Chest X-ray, AP view. Patient: 49 years old, sex M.
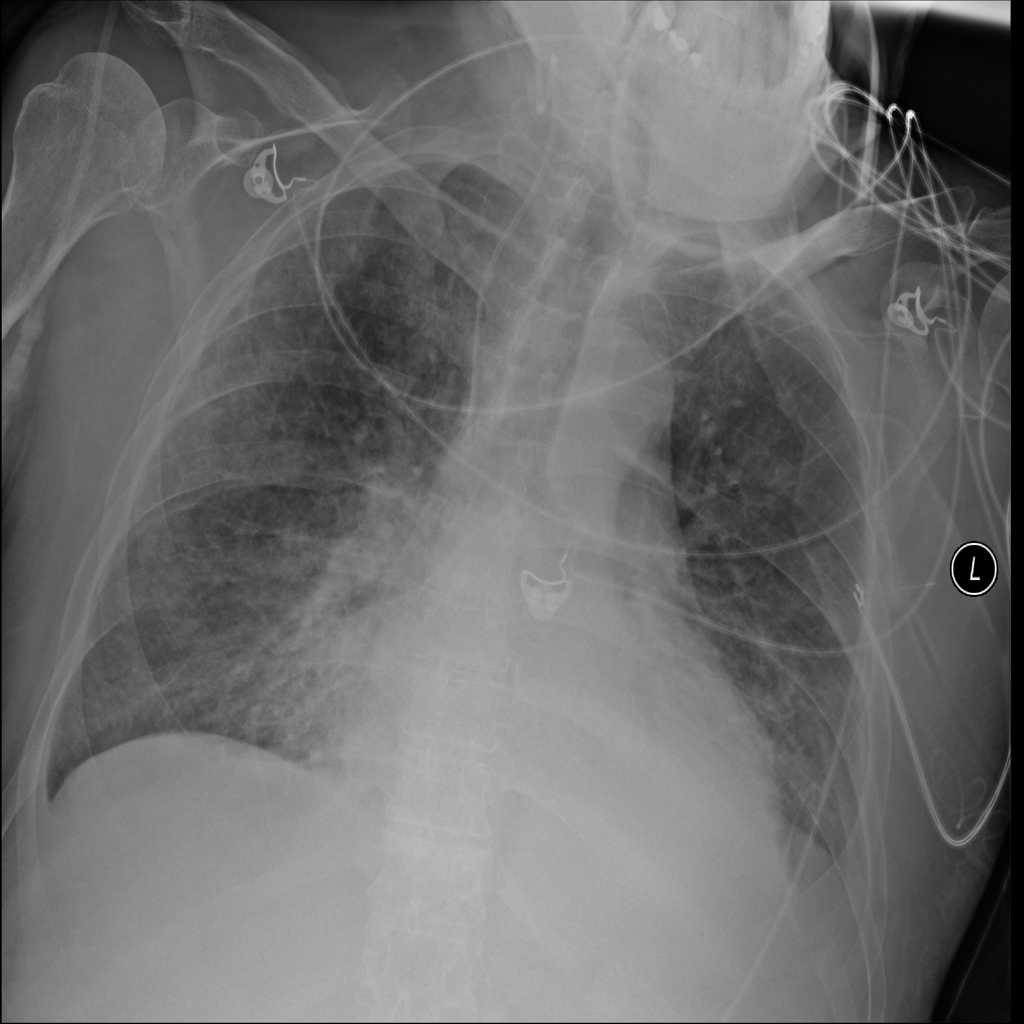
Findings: Consolidation